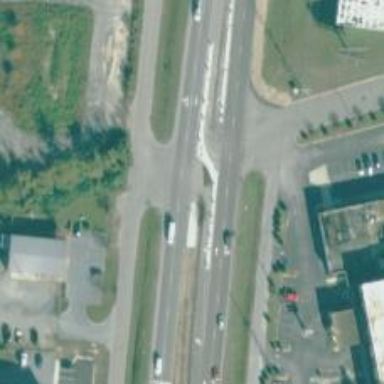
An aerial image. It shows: Asphalt trunk link road.